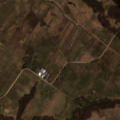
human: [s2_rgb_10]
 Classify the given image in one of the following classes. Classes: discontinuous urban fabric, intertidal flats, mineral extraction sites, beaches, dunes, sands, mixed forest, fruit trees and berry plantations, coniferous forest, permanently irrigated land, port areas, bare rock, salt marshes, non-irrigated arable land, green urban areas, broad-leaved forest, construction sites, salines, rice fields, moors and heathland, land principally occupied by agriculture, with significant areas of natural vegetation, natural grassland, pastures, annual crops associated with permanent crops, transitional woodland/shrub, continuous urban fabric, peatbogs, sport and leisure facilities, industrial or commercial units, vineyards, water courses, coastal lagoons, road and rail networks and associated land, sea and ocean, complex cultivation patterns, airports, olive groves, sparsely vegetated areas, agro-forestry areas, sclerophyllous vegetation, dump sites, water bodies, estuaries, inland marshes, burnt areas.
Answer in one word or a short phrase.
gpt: discontinuous urban fabric, non-irrigated arable land, complex cultivation patterns, land principally occupied by agriculture, with significant areas of natural vegetation, broad-leaved forest, coniferous forest